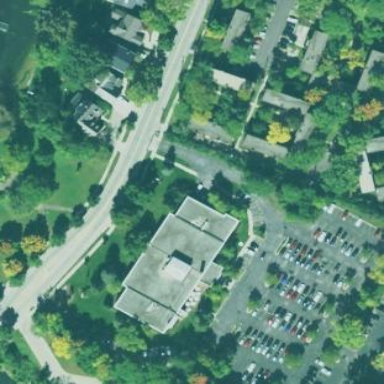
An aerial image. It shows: Office building.